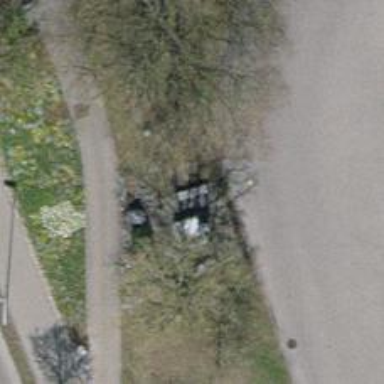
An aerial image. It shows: Concrete bench.